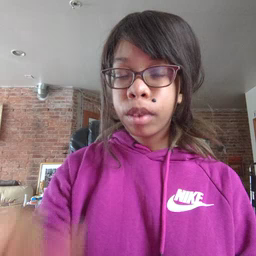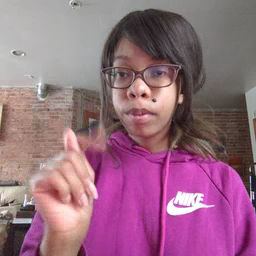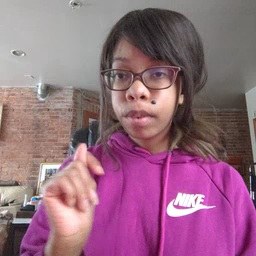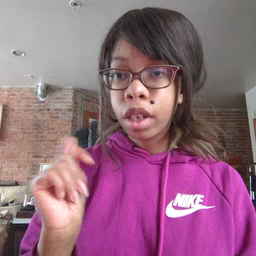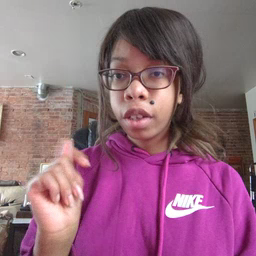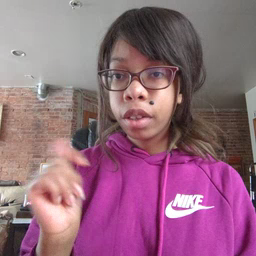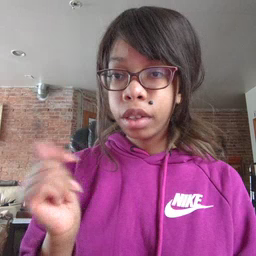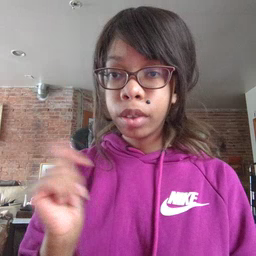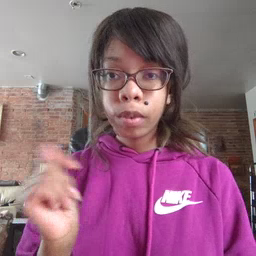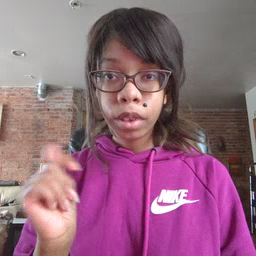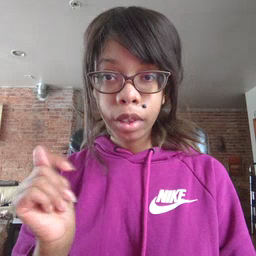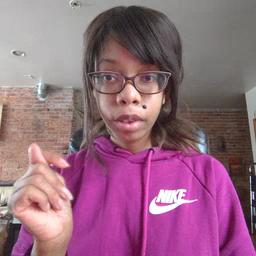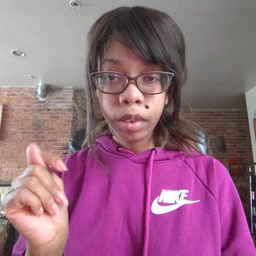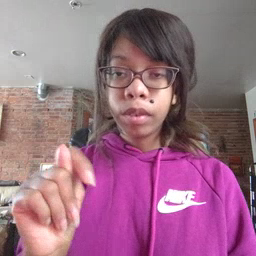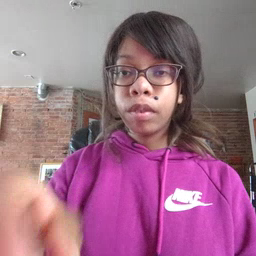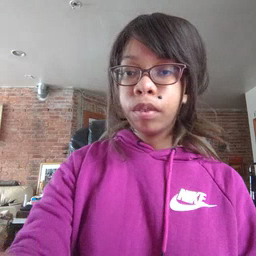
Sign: potty